Question: I have created a function 'timeout_func' that will and return its output, but if the function exceeds 'secs' it will return a string 'failed'.
Basically, it's a workaround to timeout a function which could run infinitely. (python 2.7 on windows) (Why do I need a workaround, why can't I just make the function non-infinite? Because sometimes you just can't do that, it' called in known processes ie: 'fd = os.open('/dev/ttyS0', os.O_RDWR)'
Anyways, my timeout_func was inspired from help I received here:
<URL>
The problem with my code is that for some reason the 'do_this' function is receiving 14 variables instead of one. I get the error msg when running it by double clicking the script or from python.exe. From IDLE you get no exception errors....

However, if I change it to:
'''
def do_this(bob, jim):
return bob, jim
'''
It works just fine...
What's going on here? It doesn't like the 1 variable functions...?
'''
import multiprocessing
import Queue
def wrapper(queue, func, func_args_tuple):
result = func(*func_args_tuple)
queue.put(result)
queue.close()
def timeout_func(secs, func, func_args_tuple):
queue = multiprocessing.Queue(1) # Maximum size is 1
proc = multiprocessing.Process( target=wrapper, args=(queue, func, func_args_tuple) )
proc.start()
# Wait for TIMEOUT seconds
try:
result = queue.get(True, secs)
except Queue.Empty:
# Deal with lack of data somehow
result = 'FAILED'
print func_args_tuple
finally:
proc.terminate()
return result
def do_this(bob):
return bob
if __name__ == "__main__":
print timeout_func( 10, do_this, ('i was returned') )
x = raw_input('done')
'''
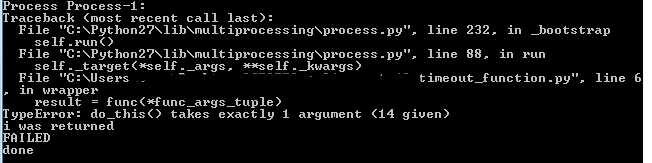
Answer: '('i was returned')' is not a tuple. It evaluates to a string, just like '(3+2)' evaluated to an integer..
Calling 'do_this(*('i was returned'))' passes each letter of the sequence ''i was returned'' as a separate argument - the equivalent of:
'''
do_this('i', ' ', 'w', 'a', 's', ' ', 'r', 'e', 't', 'u', 'r', 'n', 'e', 'd')
'''
---
Use '('i was returned',)' instead to force it to be a tuple (due to the trailing comma).